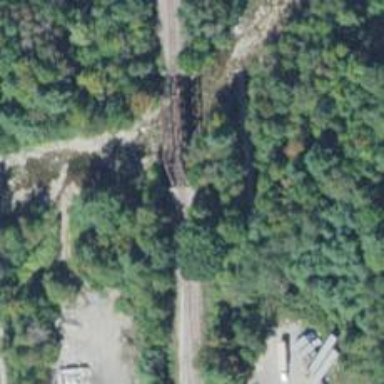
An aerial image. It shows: Railway bridge.